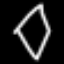
Label: diamond